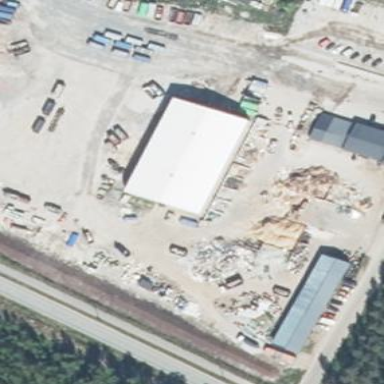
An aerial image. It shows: Recycling center.